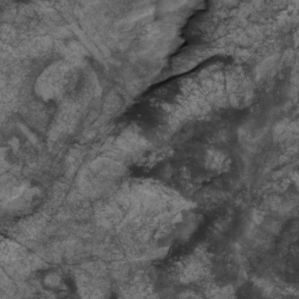
Label: non_frost